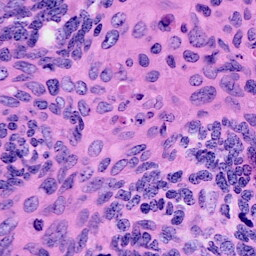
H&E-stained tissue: Cervix